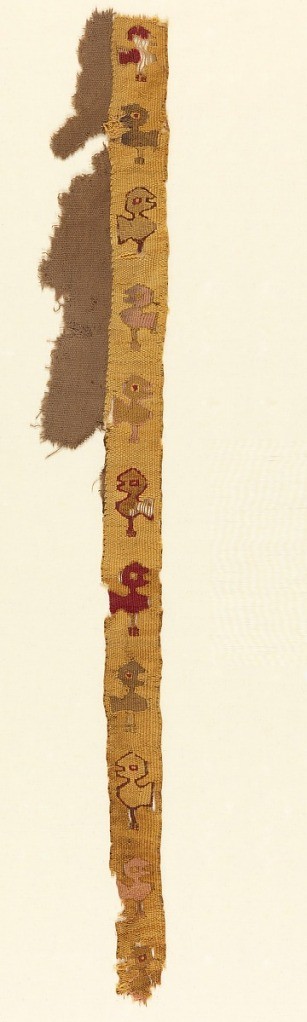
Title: Fragment of a border
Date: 1100–1420
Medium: wool Technique: slit tapestry
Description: Bird motif.